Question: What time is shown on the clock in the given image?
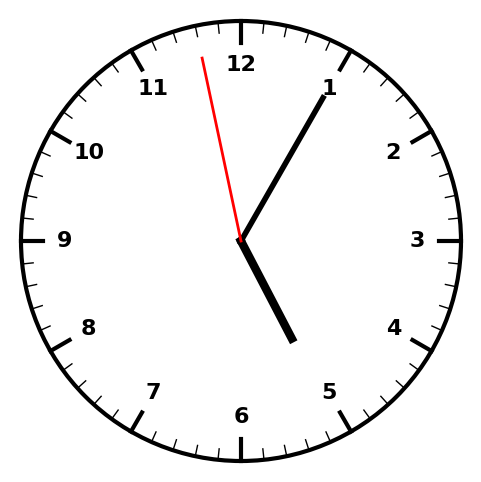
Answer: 05:04:58